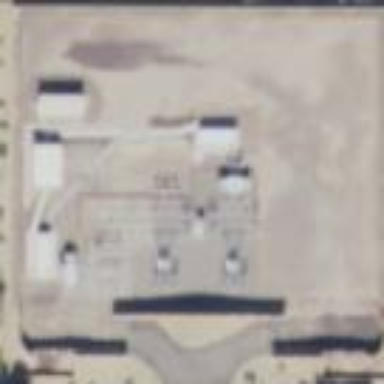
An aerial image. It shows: Outdoor power substation with surrounding wall. The substation operates at the distribution level.